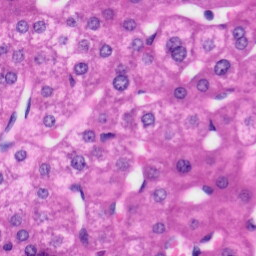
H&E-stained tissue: Liver